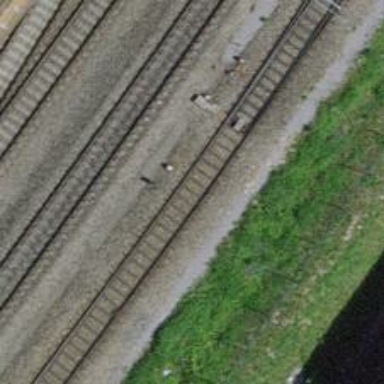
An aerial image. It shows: Railway switch.